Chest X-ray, AP view. Patient: 40 years old, sex M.
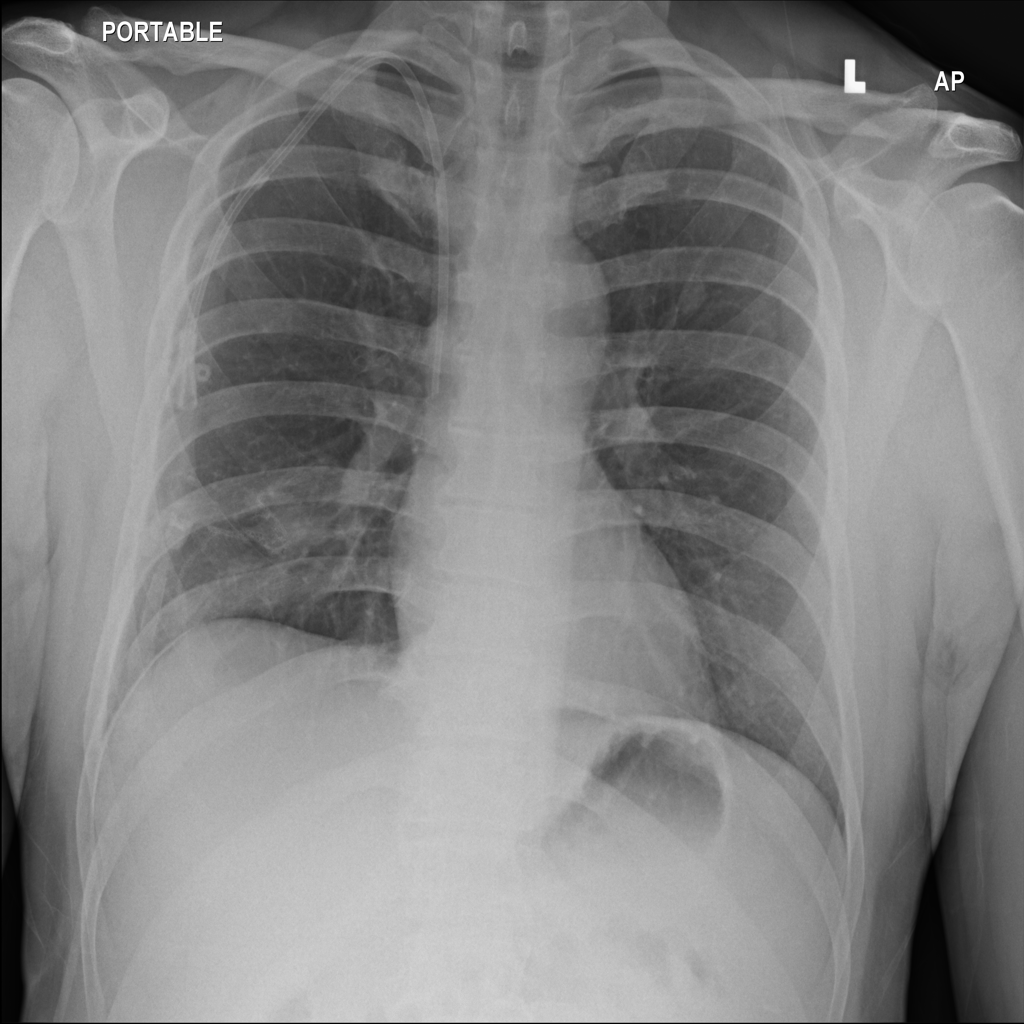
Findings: Mass